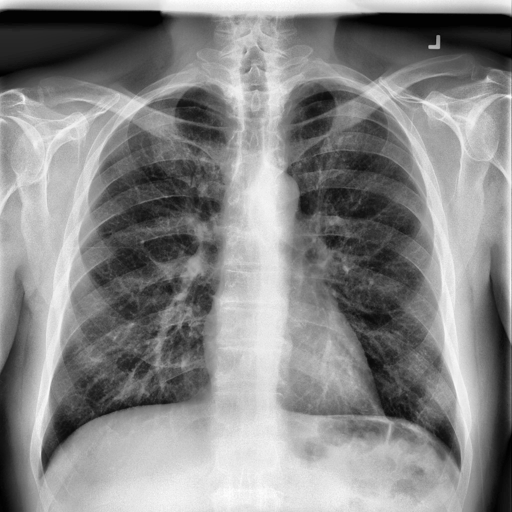
Finding: NORMAL